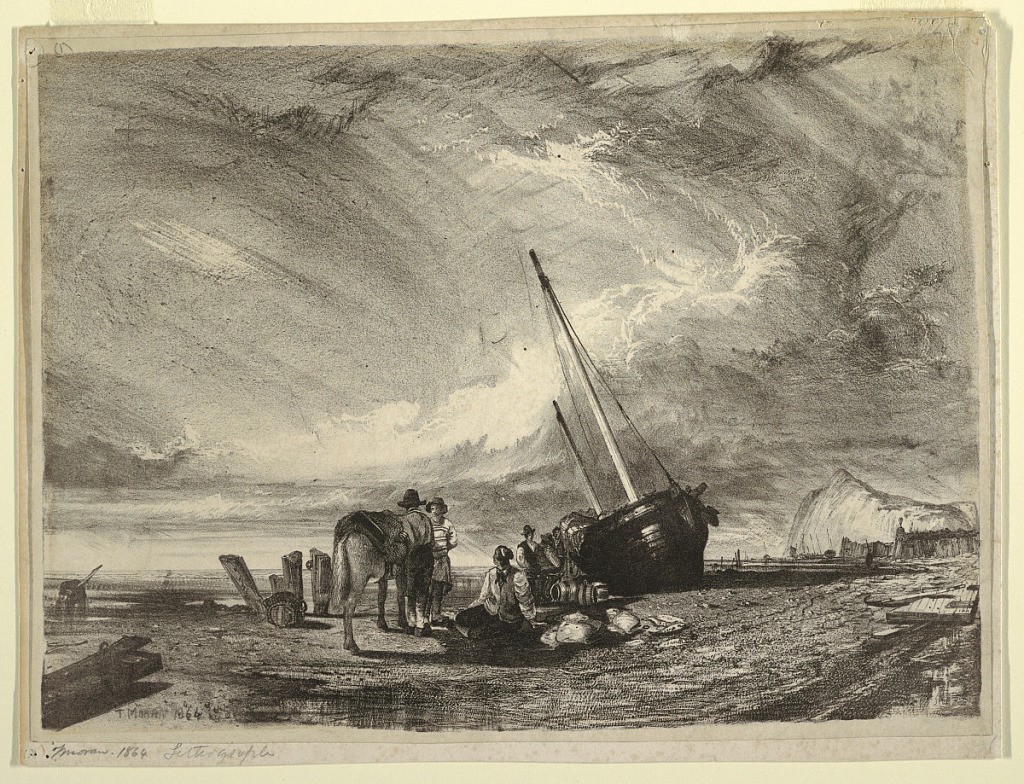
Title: Beached Fishing Boat
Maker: Thomas Moran, American, b. Britain, 1837–1926
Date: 1864
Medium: Lithograph on paper Support: white wove paper laid down on thick wove paper
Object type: Print
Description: Horizontal view of a cloudy sky and a beached boat with nets and baskets being removed at right of center; with three men and a horse in left foreground; and chalk cliff and breakwater with beached boats in right background.